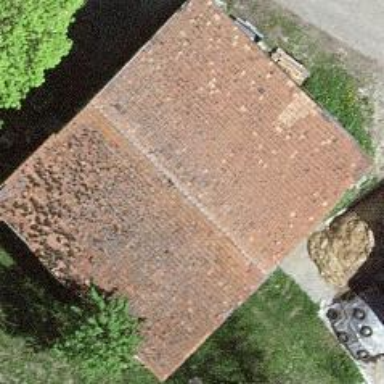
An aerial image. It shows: Farm building.